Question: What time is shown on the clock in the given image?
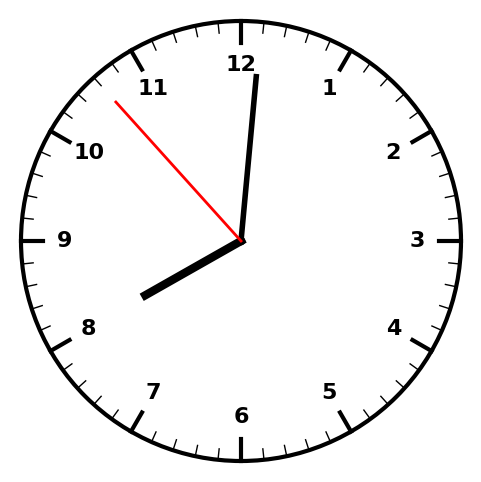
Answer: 08:00:53